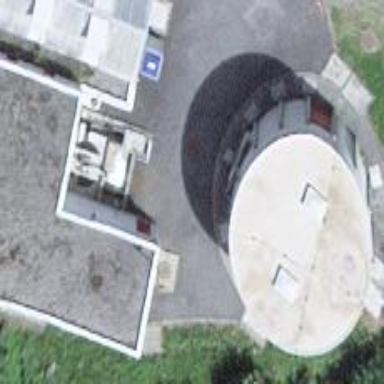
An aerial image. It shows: Storage tank created as man-made structure.